Question: I have changed my layout from table to div. I have created a layout but still something is missing from my side. My gui is not occupying the full browser.
Still two problem :---
1> I want to keep the width of second div (main menu) constant & allow third div (table center) to extend to extreme right.
2> Also by default height of GUI occupy the full webpage browser (at present bottom of the page is in white colour).
Also how can i get the default height & with of my browser ?
code :---
'''
<!DOCTYPE html>
<html>
<body>
<style>
div.scrollable {
width: 100%;
height: 0%;
margin: 0;
padding: 0;
overflow: auto;
padding-left: 4px;
padding-top: 4px;
}
</style>
<body>
<div id= "images"; class=scrollable colspan="2" style="background-color:#CC99FF; white-space:nowrap; float:left;">
<input type="image" src="https://encrypted-tbn0.gstatic.com/images?q=tbn:ANd9GcS6QBsJ91Xp2YoqjiDe4qbYAGSf8deoyI0c1TutLDPrxwuQb34-" onclick="alert('clicked')" alt="Bulb pop up" width="80" height="48" />
<input type="image" src="https://encrypted-tbn0.gstatic.com/images?q=tbn:ANd9GcS6QBsJ91Xp2YoqjiDe4qbYAGSf8deoyI0c1TutLDPrxwuQb34-" onclick="alert('clicked')" alt="Bulb pop up" width="80" height="48" />
<input type="image" src="https://encrypted-tbn0.gstatic.com/images?q=tbn:ANd9GcS6QBsJ91Xp2YoqjiDe4qbYAGSf8deoyI0c1TutLDPrxwuQb34-" onclick="alert('clicked')" alt="Bulb pop up" width="80" height="48" />
<input type="image" src="https://encrypted-tbn0.gstatic.com/images?q=tbn:ANd9GcS6QBsJ91Xp2YoqjiDe4qbYAGSf8deoyI0c1TutLDPrxwuQb34-" onclick="alert('clicked')" alt="Bulb pop up" width="80" height="48" />
<input type="image" src="https://encrypted-tbn0.gstatic.com/images?q=tbn:ANd9GcS6QBsJ91Xp2YoqjiDe4qbYAGSf8deoyI0c1TutLDPrxwuQb34-" onclick="alert('clicked')" alt="Bulb pop up" width="80" height="48" />
<input type="image" src="https://encrypted-tbn0.gstatic.com/images?q=tbn:ANd9GcS6QBsJ91Xp2YoqjiDe4qbYAGSf8deoyI0c1TutLDPrxwuQb34-" onclick="alert('clicked')" alt="Bulb pop up" width="80" height="48" />
<input type="image" src="https://encrypted-tbn0.gstatic.com/images?q=tbn:ANd9GcS6QBsJ91Xp2YoqjiDe4qbYAGSf8deoyI0c1TutLDPrxwuQb34-" onclick="alert('clicked')" alt="Bulb pop up" width="80" height="48" />
<input type="image" src="https://encrypted-tbn0.gstatic.com/images?q=tbn:ANd9GcS6QBsJ91Xp2YoqjiDe4qbYAGSf8deoyI0c1TutLDPrxwuQb34-" onclick="alert('clicked')" alt="Bulb pop up" width="80" height="48" />
<input type="image" src="https://encrypted-tbn0.gstatic.com/images?q=tbn:ANd9GcS6QBsJ91Xp2YoqjiDe4qbYAGSf8deoyI0c1TutLDPrxwuQb34-" onclick="alert('clicked')" alt="Bulb pop up" width="80" height="48" />
<input type="image" src="https://encrypted-tbn0.gstatic.com/images?q=tbn:ANd9GcS6QBsJ91Xp2YoqjiDe4qbYAGSf8deoyI0c1TutLDPrxwuQb34-" onclick="alert('clicked')" alt="Bulb pop up" width="80" height="48" />
<input type="image" src="https://encrypted-tbn0.gstatic.com/images?q=tbn:ANd9GcS6QBsJ91Xp2YoqjiDe4qbYAGSf8deoyI0c1TutLDPrxwuQb34-" onclick="alert('clicked')" alt="Bulb pop up" width="80" height="48" />
<input type="image" src="https://encrypted-tbn0.gstatic.com/images?q=tbn:ANd9GcS6QBsJ91Xp2YoqjiDe4qbYAGSf8deoyI0c1TutLDPrxwuQb34-" onclick="alert('clicked')" alt="Bulb pop up" width="80" height="48" />
<input type="image" src="https://encrypted-tbn0.gstatic.com/images?q=tbn:ANd9GcS6QBsJ91Xp2YoqjiDe4qbYAGSf8deoyI0c1TutLDPrxwuQb34-" onclick="alert('clicked')" alt="Bulb pop up" width="80" height="48" />
<input type="image" src="https://encrypted-tbn0.gstatic.com/images?q=tbn:ANd9GcS6QBsJ91Xp2YoqjiDe4qbYAGSf8deoyI0c1TutLDPrxwuQb34-" onclick="alert('clicked')" alt="Bulb pop up" width="80" height="48" />
<input type="image" src="https://encrypted-tbn0.gstatic.com/images?q=tbn:ANd9GcS6QBsJ91Xp2YoqjiDe4qbYAGSf8deoyI0c1TutLDPrxwuQb34-" onclick="alert('clicked')" alt="Bulb pop up" width="80" height="48" />
<input type="image" src="https://encrypted-tbn0.gstatic.com/images?q=tbn:ANd9GcS6QBsJ91Xp2YoqjiDe4qbYAGSf8deoyI0c1TutLDPrxwuQb34-" onclick="alert('clicked')" alt="Bulb pop up" width="80" height="48" />
<input type="image" src="https://encrypted-tbn0.gstatic.com/images?q=tbn:ANd9GcS6QBsJ91Xp2YoqjiDe4qbYAGSf8deoyI0c1TutLDPrxwuQb34-" onclick="alert('clicked')" alt="Bulb pop up" width="80" height="48" />
<input type="image" src="https://encrypted-tbn0.gstatic.com/images?q=tbn:ANd9GcS6QBsJ91Xp2YoqjiDe4qbYAGSf8deoyI0c1TutLDPrxwuQb34-" onclick="alert('clicked')" alt="Bulb pop up" width="80" height="48" />
<input type="image" src="https://encrypted-tbn0.gstatic.com/images?q=tbn:ANd9GcS6QBsJ91Xp2YoqjiDe4qbYAGSf8deoyI0c1TutLDPrxwuQb34-" onclick="alert('clicked')" alt="Bulb pop up" width="80" height="48" />
<input type="image" src="https://encrypted-tbn0.gstatic.com/images?q=tbn:ANd9GcS6QBsJ91Xp2YoqjiDe4qbYAGSf8deoyI0c1TutLDPrxwuQb34-" onclick="alert('clicked')" alt="Bulb pop up" width="80" height="48" />
<input type="image" src="https://encrypted-tbn0.gstatic.com/images?q=tbn:ANd9GcS6QBsJ91Xp2YoqjiDe4qbYAGSf8deoyI0c1TutLDPrxwuQb34-" onclick="alert('clicked')" alt="Bulb pop up" width="80" height="48" />
</div>
<div id= "Menu" style="background-color:#FFCCFF; height:400px;width:200px;float:left;">
<b>Main Menu</b><br />
BUTTON-1<br />
BUTTON-2<br />
BUTTON-3
</div>
<div id= "center" style="background-color:#eeeeee;height:200px;width:400px; float:left;">
Table center
</div>
<div id= "fotter" style="background-color:#CC99FF; clear:both;text-align:center;">
Copyright ©️ 2014 My First Layout
</div>
</body>
</html>
'''

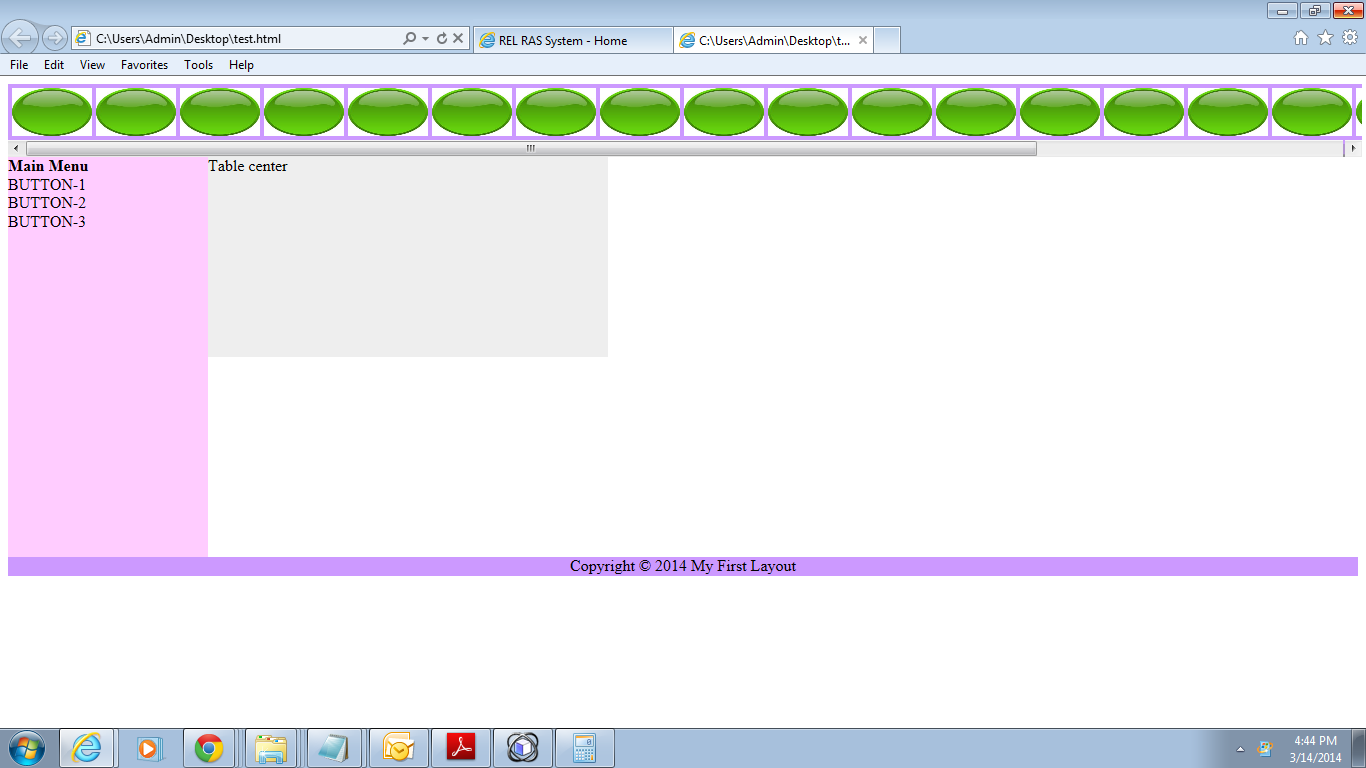
Answer: This should get you on the right path :
<URL>
I mande many changes to your code and I won't list them all. The main changes :
- -
- 'position:absolute;'<URL>
CSS :
'''
body, html {
width:100%;
height:100%;
margin:0;
padding:0;
position:relative;
}
#images {
background-color:#CC99FF;
white-space:nowrap;
}
div.scrollable {
width: 100%;
margin: 0;
padding: 0;
overflow: auto;
padding-left: 4px;
padding-top: 4px;
box-sizing:border-box;
}
#Menu {
background-color:#FFCCFF;
position:absolute;
top:70px;
bottom:20px;
left:0;
width:200px;
}
#center {
background-color:#eeeeee;
position:absolute;
top:70px;
left:200px;
right:0px;
bottom:20px;
}
#fotter {
background-color:#CC99FF;
text-align:center;
position:absolute;
left:0;
bottom:0;
width:100%;
}
'''
HTML :
'''
<div id="images" class="scrollable">
<input type="image" src="https://encrypted-tbn0.gstatic.com/images?q=tbn:ANd9GcS6QBsJ91Xp2YoqjiDe4qbYAGSf8deoyI0c1TutLDPrxwuQb34-" onclick="alert('clicked')" alt="Bulb pop up" width="80" height="48" />
<input type="image" src="https://encrypted-tbn0.gstatic.com/images?q=tbn:ANd9GcS6QBsJ91Xp2YoqjiDe4qbYAGSf8deoyI0c1TutLDPrxwuQb34-" onclick="alert('clicked')" alt="Bulb pop up" width="80" height="48" />
<input type="image" src="https://encrypted-tbn0.gstatic.com/images?q=tbn:ANd9GcS6QBsJ91Xp2YoqjiDe4qbYAGSf8deoyI0c1TutLDPrxwuQb34-" onclick="alert('clicked')" alt="Bulb pop up" width="80" height="48" />
<input type="image" src="https://encrypted-tbn0.gstatic.com/images?q=tbn:ANd9GcS6QBsJ91Xp2YoqjiDe4qbYAGSf8deoyI0c1TutLDPrxwuQb34-" onclick="alert('clicked')" alt="Bulb pop up" width="80" height="48" />
<input type="image" src="https://encrypted-tbn0.gstatic.com/images?q=tbn:ANd9GcS6QBsJ91Xp2YoqjiDe4qbYAGSf8deoyI0c1TutLDPrxwuQb34-" onclick="alert('clicked')" alt="Bulb pop up" width="80" height="48" />
<input type="image" src="https://encrypted-tbn0.gstatic.com/images?q=tbn:ANd9GcS6QBsJ91Xp2YoqjiDe4qbYAGSf8deoyI0c1TutLDPrxwuQb34-" onclick="alert('clicked')" alt="Bulb pop up" width="80" height="48" />
<input type="image" src="https://encrypted-tbn0.gstatic.com/images?q=tbn:ANd9GcS6QBsJ91Xp2YoqjiDe4qbYAGSf8deoyI0c1TutLDPrxwuQb34-" onclick="alert('clicked')" alt="Bulb pop up" width="80" height="48" />
<input type="image" src="https://encrypted-tbn0.gstatic.com/images?q=tbn:ANd9GcS6QBsJ91Xp2YoqjiDe4qbYAGSf8deoyI0c1TutLDPrxwuQb34-" onclick="alert('clicked')" alt="Bulb pop up" width="80" height="48" />
<input type="image" src="https://encrypted-tbn0.gstatic.com/images?q=tbn:ANd9GcS6QBsJ91Xp2YoqjiDe4qbYAGSf8deoyI0c1TutLDPrxwuQb34-" onclick="alert('clicked')" alt="Bulb pop up" width="80" height="48" />
<input type="image" src="https://encrypted-tbn0.gstatic.com/images?q=tbn:ANd9GcS6QBsJ91Xp2YoqjiDe4qbYAGSf8deoyI0c1TutLDPrxwuQb34-" onclick="alert('clicked')" alt="Bulb pop up" width="80" height="48" />
<input type="image" src="https://encrypted-tbn0.gstatic.com/images?q=tbn:ANd9GcS6QBsJ91Xp2YoqjiDe4qbYAGSf8deoyI0c1TutLDPrxwuQb34-" onclick="alert('clicked')" alt="Bulb pop up" width="80" height="48" />
<input type="image" src="https://encrypted-tbn0.gstatic.com/images?q=tbn:ANd9GcS6QBsJ91Xp2YoqjiDe4qbYAGSf8deoyI0c1TutLDPrxwuQb34-" onclick="alert('clicked')" alt="Bulb pop up" width="80" height="48" />
<input type="image" src="https://encrypted-tbn0.gstatic.com/images?q=tbn:ANd9GcS6QBsJ91Xp2YoqjiDe4qbYAGSf8deoyI0c1TutLDPrxwuQb34-" onclick="alert('clicked')" alt="Bulb pop up" width="80" height="48" />
<input type="image" src="https://encrypted-tbn0.gstatic.com/images?q=tbn:ANd9GcS6QBsJ91Xp2YoqjiDe4qbYAGSf8deoyI0c1TutLDPrxwuQb34-" onclick="alert('clicked')" alt="Bulb pop up" width="80" height="48" />
<input type="image" src="https://encrypted-tbn0.gstatic.com/images?q=tbn:ANd9GcS6QBsJ91Xp2YoqjiDe4qbYAGSf8deoyI0c1TutLDPrxwuQb34-" onclick="alert('clicked')" alt="Bulb pop up" width="80" height="48" />
<input type="image" src="https://encrypted-tbn0.gstatic.com/images?q=tbn:ANd9GcS6QBsJ91Xp2YoqjiDe4qbYAGSf8deoyI0c1TutLDPrxwuQb34-" onclick="alert('clicked')" alt="Bulb pop up" width="80" height="48" />
<input type="image" src="https://encrypted-tbn0.gstatic.com/images?q=tbn:ANd9GcS6QBsJ91Xp2YoqjiDe4qbYAGSf8deoyI0c1TutLDPrxwuQb34-" onclick="alert('clicked')" alt="Bulb pop up" width="80" height="48" />
<input type="image" src="https://encrypted-tbn0.gstatic.com/images?q=tbn:ANd9GcS6QBsJ91Xp2YoqjiDe4qbYAGSf8deoyI0c1TutLDPrxwuQb34-" onclick="alert('clicked')" alt="Bulb pop up" width="80" height="48" />
<input type="image" src="https://encrypted-tbn0.gstatic.com/images?q=tbn:ANd9GcS6QBsJ91Xp2YoqjiDe4qbYAGSf8deoyI0c1TutLDPrxwuQb34-" onclick="alert('clicked')" alt="Bulb pop up" width="80" height="48" />
<input type="image" src="https://encrypted-tbn0.gstatic.com/images?q=tbn:ANd9GcS6QBsJ91Xp2YoqjiDe4qbYAGSf8deoyI0c1TutLDPrxwuQb34-" onclick="alert('clicked')" alt="Bulb pop up" width="80" height="48" />
<input type="image" src="https://encrypted-tbn0.gstatic.com/images?q=tbn:ANd9GcS6QBsJ91Xp2YoqjiDe4qbYAGSf8deoyI0c1TutLDPrxwuQb34-" onclick="alert('clicked')" alt="Bulb pop up" width="80" height="48" />
</div>
<div id="Menu"> <b>Main Menu</b>
<br />BUTTON-1
<br />BUTTON-2
<br />BUTTON-3</div>
<div id="center">Table center</div>
<div id="fotter">Copyright ©️ 2014 My First Layout</div>
'''